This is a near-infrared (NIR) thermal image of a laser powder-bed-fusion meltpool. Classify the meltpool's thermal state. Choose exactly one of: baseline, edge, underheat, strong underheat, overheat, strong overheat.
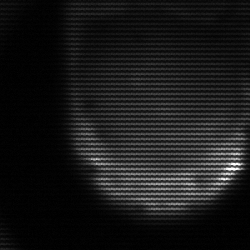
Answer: edge